Interaction volume radius: 10 \u00c5
Interaction volume height: 45 \u00c5
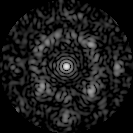
Disorder parameter: 0.5871